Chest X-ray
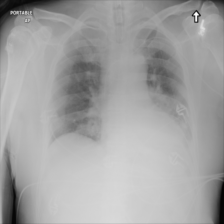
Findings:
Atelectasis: negative
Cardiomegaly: negative
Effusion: negative
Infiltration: negative
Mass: negative
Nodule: negative
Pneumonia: negative
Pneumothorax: negative
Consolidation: negative
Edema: negative
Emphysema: negative
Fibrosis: negative
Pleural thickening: negative
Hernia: negative